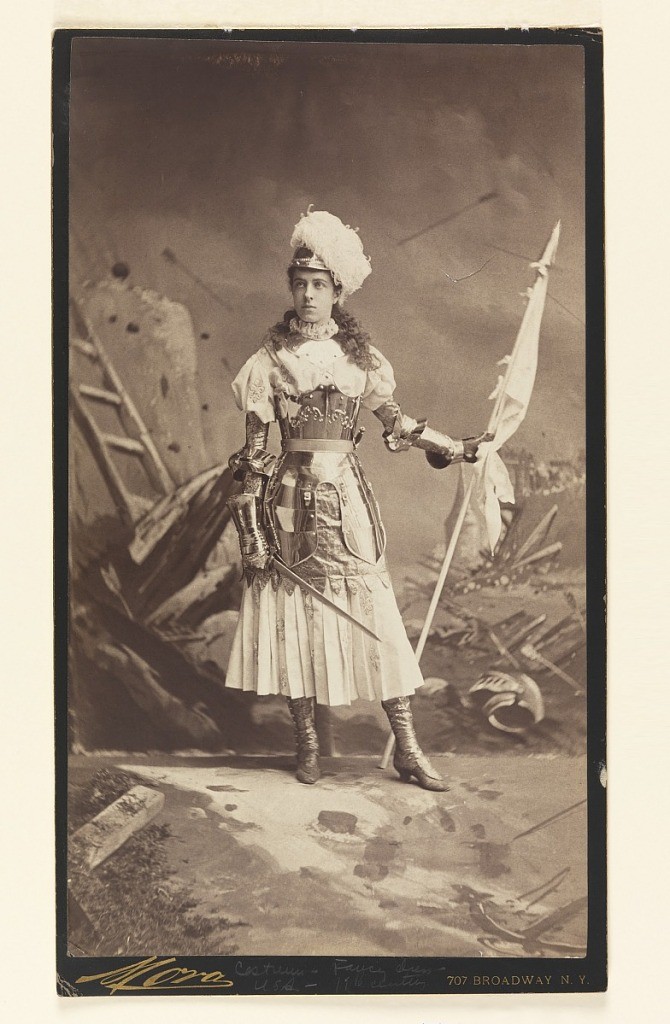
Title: Mrs. Peter Cooper Hewitt in Masqurade Costume
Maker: Jose Maria Mora, Cuban-American, 1850 - 1926
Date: ca. 1885
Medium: Photograph on sensitized paper
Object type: Photograph
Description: Full-length standing figure turned slightly to the right, wearing armor, and holding a banner in her left hand, and drawn sword in her right, against a backdrop of a battlefield.